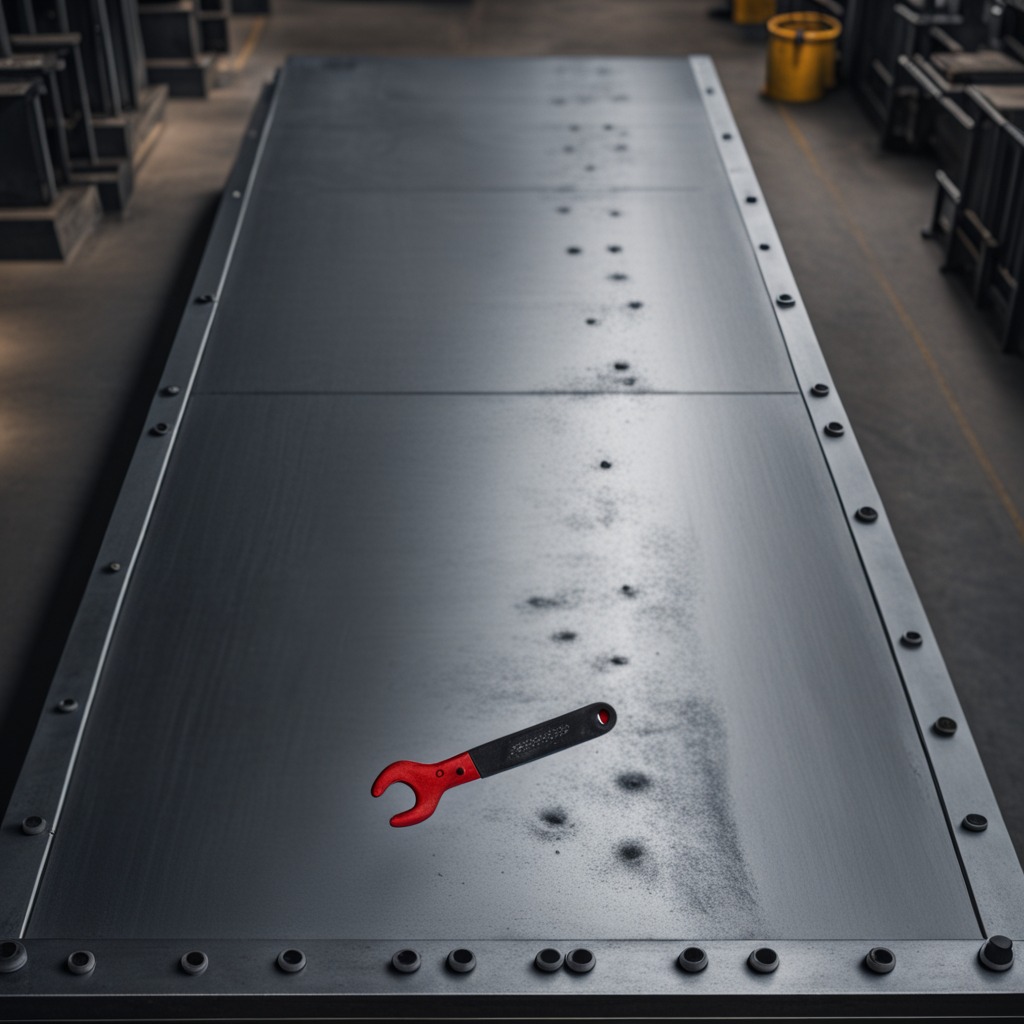
An wrench lies on a cold steel table in a mining workshop gritty textures.